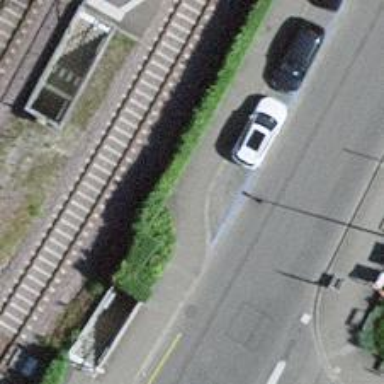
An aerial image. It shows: Asphalt footway.